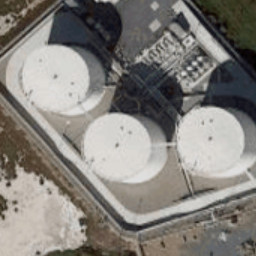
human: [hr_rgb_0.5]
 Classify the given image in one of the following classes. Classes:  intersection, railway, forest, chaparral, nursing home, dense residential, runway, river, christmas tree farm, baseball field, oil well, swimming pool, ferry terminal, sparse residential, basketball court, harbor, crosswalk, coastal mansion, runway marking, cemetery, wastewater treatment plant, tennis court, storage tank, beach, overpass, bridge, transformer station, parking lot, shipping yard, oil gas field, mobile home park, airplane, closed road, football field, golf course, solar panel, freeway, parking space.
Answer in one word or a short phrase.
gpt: storage tank